Question: I have a site in pyrocms 2.0.1 and its working well apart from user module. when i click on Manage user from admin it gives me 500 Internal server error also the usre module is working so slow in local server . we have around 5000 user in the db.here is the configuration file <URL>
Here the entries that appear in the error log
ERROR - 2012-11-29 04:07:08 --> Page Missing: m/style/images/ui-bg_inset-soft_25_000000_1x100.png
ERROR - 2012-11-29 04:07:08 --> Plugin method "baseuri" does not exist on class "Plugin_Url".
ERROR - 2012-11-29 04:07:59 --> Page Missing: robots.txt
ERROR - 2012-11-29 04:07:59 --> Plugin method "baseuri" does not exist on class "Plugin_Url".
ERROR - 2012-11-29 04:08:15 --> Plugin method "baseuri" does not exist on class "Plugin_Url".
ERROR - 2012-11-29 04:08:21 --> Page Missing: m/style/images/ui-bg_inset-soft_25_000000_1x100.png
ERROR - 2012-11-29 04:08:21 --> Plugin method "baseuri" does not exist on class "Plugin_Url".
ERROR - 2012-11-29 04:09:51 --> Page Missing: m/style/images/ui-bg_inset-soft_25_000000_1x100.png
ERROR - 2012-11-29 04:09:51 --> Plugin method "baseuri" does not exist on class "Plugin_Url".
ERROR - 2012-11-29 04:10:35 --> Plugin method "baseuri" does not exist on class "Plugin_Url".
ERROR - 2012-11-29 04:10:35 --> Plugin method "baseuri" does not exist on class "Plugin_Url".
ERROR - 2012-11-29 04:10:35 --> Plugin method "baseuri" does not exist on class "Plugin_Url".
ERROR - 2012-11-29 04:10:38 --> Plugin method "baseuri" does not exist on class "Plugin_Url".
ERROR - 2012-11-29 04:10:38 --> Plugin method "baseuri" does not exist on class "Plugin_Url".
ERROR - 2012-11-29 04:10:39 --> Severity: Notice --> Undefined index: city

Server error log
<URL>
<URL>
<URL>
<URL>
<URL>
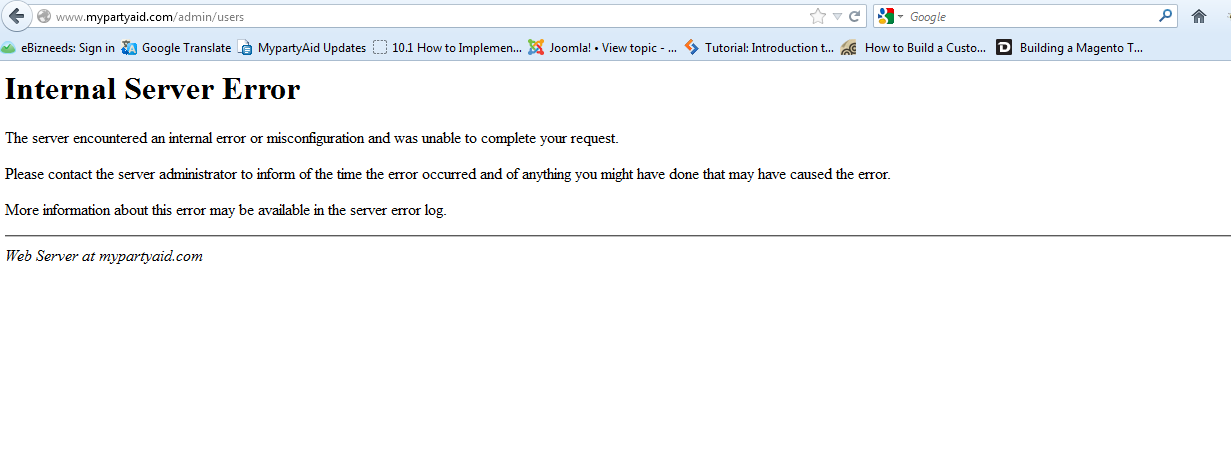
Answer: The issue ended up not being a server error, it was an inefficiency with the default user model. The module splits the user table into two different tables 'default_profiles' and 'default_users'. The two tables are then joined using the 'user_id' field.
The problem is that many generated SQL statements in the CMS run complex join statements on 'default_profiles' causing the query time to increase linearly with the size of the user table.
I put an index on the field 'user_id' and the query time for the site's homepage went from 8 seconds to under .001 seconds. Therefore adding an index to this field will allow your user table to scale properly.